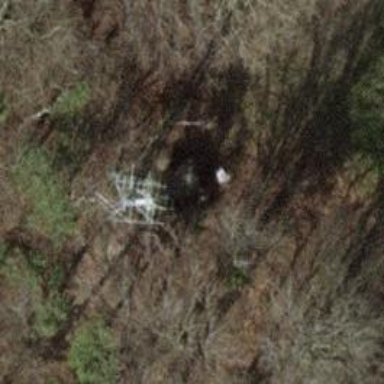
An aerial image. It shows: Communication tower.